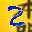
Label: 2